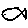
Label: fish